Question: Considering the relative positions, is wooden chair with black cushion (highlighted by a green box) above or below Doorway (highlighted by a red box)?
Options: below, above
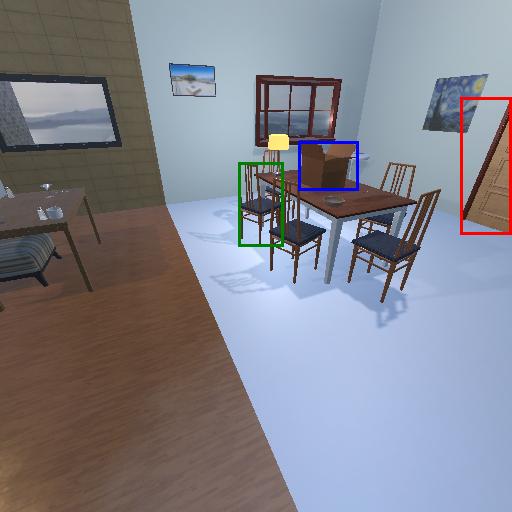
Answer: below